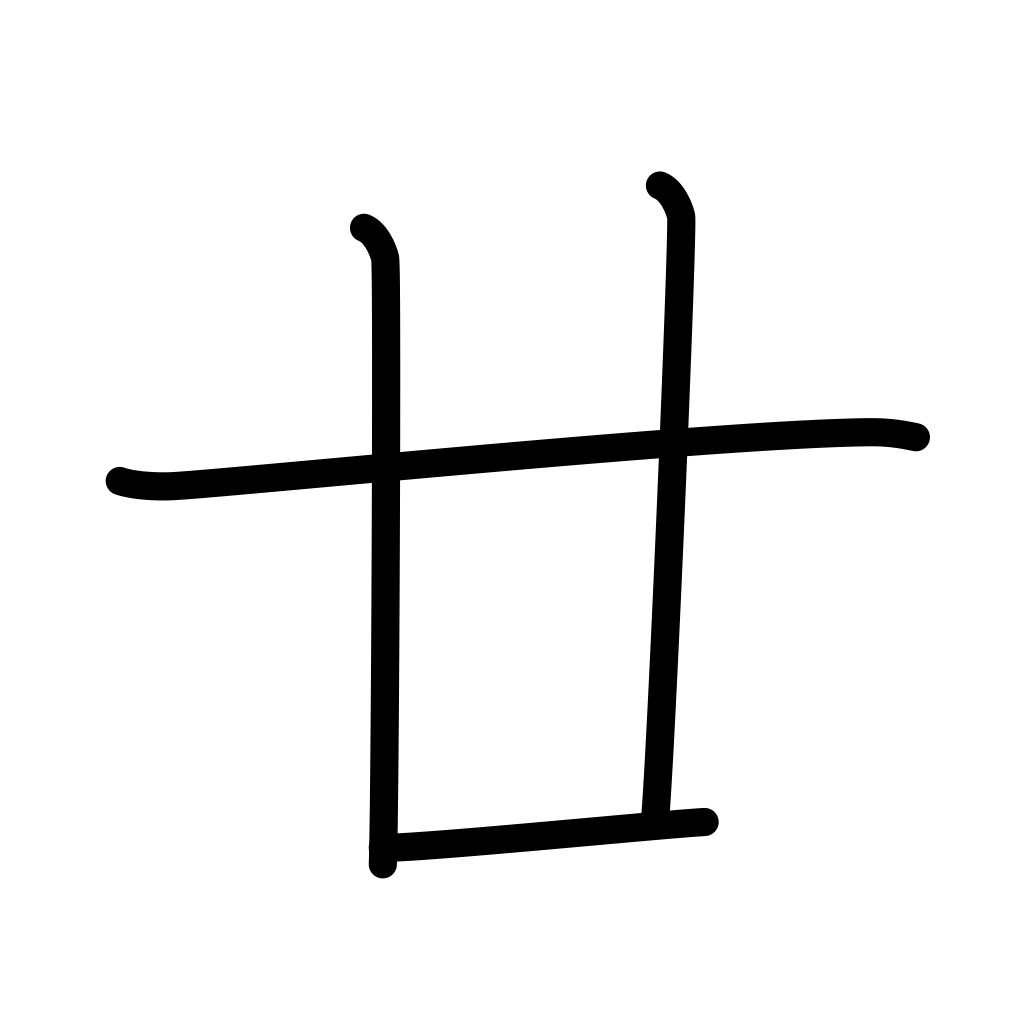
Meaning: twenty